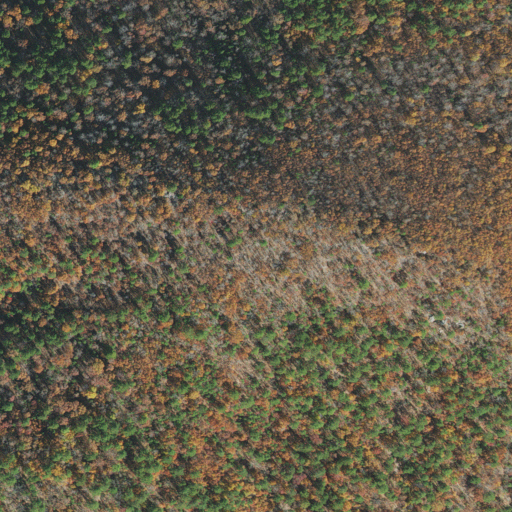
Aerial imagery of mountain in Arkansas named Round Mountain containing deciduous forest, mixed forest, and evergreen forest